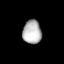
Tissue: prostate
Cell type: Myeloid cells
Senescence score: 0.3547
Nuclear area (px): 439
Mean DAPI intensity: 178.95